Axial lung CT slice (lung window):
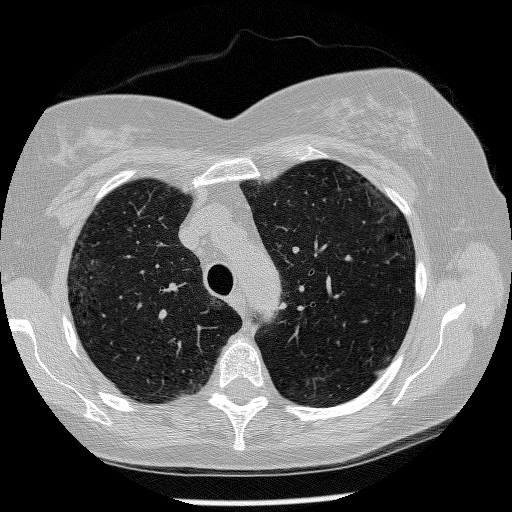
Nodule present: no